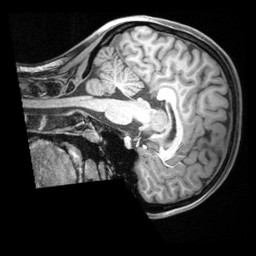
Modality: T1w
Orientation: sagittal
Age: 20
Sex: female
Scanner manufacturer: siemens
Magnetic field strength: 3 T
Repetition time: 1.68 s
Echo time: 0.00188 s